Field crop: maize
Growth stage: 2
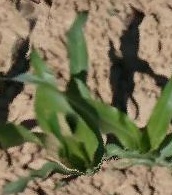
Species: maize